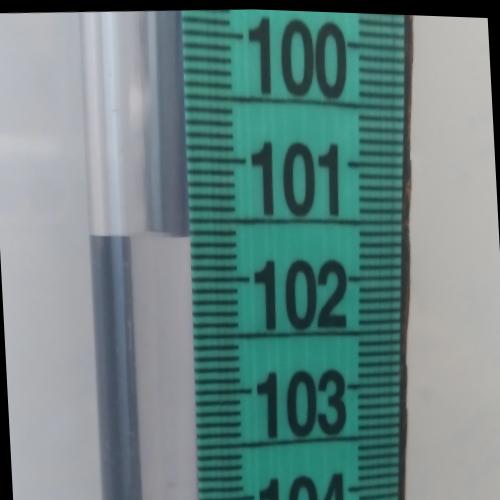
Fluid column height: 101.6 cm